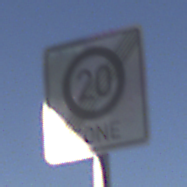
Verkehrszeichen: EndeZone20
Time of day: SunriseSunset
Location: Outdoor (Nature)
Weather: Clear
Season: NotSpecified
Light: Natural